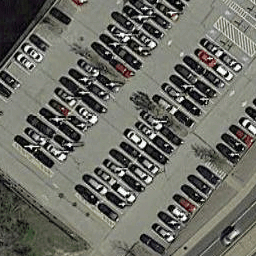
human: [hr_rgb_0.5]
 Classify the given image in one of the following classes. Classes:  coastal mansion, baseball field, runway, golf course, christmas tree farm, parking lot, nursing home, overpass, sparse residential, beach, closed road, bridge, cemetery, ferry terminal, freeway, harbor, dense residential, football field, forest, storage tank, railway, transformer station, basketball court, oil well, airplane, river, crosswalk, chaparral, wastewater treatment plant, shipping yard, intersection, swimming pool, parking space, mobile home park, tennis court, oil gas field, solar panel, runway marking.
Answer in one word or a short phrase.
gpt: parking lot